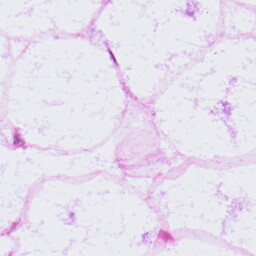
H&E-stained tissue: LymphNode